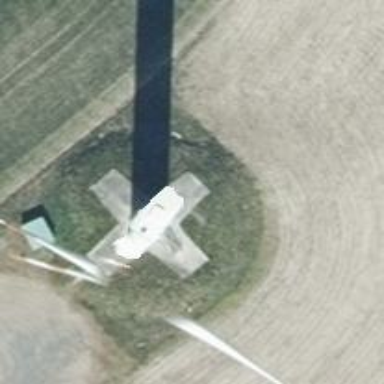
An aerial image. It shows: Wind generator is in the picture.